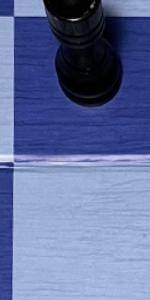
Label: Empty